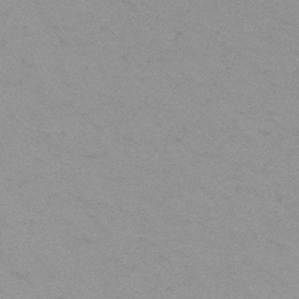
Label: frost